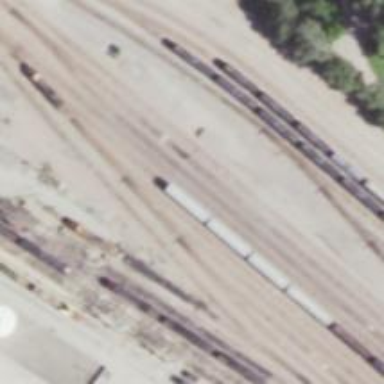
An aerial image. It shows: Railway siding with rails.